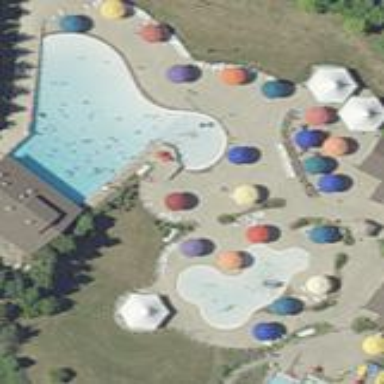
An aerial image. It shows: Water park.